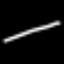
Label: line